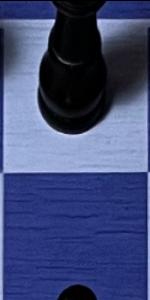
Label: Empty